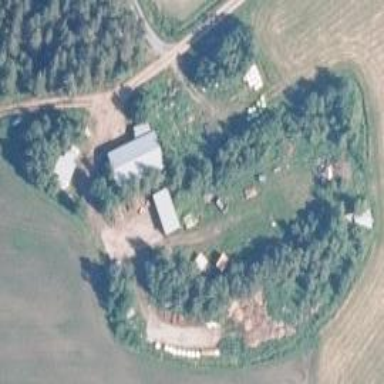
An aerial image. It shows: Farmyard area.